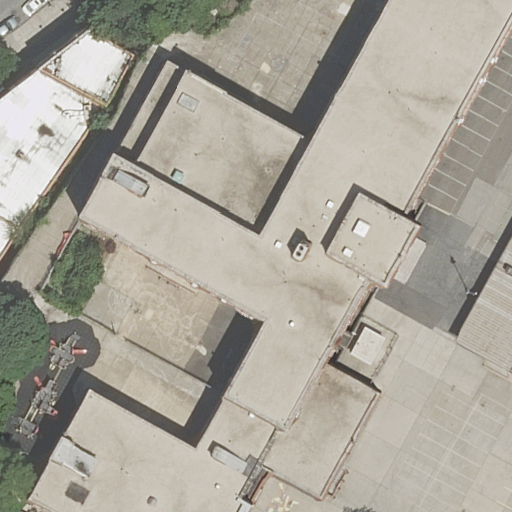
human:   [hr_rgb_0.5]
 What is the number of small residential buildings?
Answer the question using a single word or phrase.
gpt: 0

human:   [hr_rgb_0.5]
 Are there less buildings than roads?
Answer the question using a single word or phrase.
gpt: no

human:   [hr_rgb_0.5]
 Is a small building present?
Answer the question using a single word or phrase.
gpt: no

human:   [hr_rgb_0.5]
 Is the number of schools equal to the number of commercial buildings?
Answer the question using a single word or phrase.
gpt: no

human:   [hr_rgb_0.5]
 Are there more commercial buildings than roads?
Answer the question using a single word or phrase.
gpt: no

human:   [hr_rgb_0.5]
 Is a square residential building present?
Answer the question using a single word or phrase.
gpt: no

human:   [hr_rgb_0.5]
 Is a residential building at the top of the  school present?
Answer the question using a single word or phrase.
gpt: yes

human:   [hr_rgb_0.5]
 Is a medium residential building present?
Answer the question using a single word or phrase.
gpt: yes

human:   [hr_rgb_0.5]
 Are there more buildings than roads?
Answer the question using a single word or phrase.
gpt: yes

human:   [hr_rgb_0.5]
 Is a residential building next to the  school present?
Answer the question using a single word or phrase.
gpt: yes

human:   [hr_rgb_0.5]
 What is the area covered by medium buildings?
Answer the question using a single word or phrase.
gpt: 632m2

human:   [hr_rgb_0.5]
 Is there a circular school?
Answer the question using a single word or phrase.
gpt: no

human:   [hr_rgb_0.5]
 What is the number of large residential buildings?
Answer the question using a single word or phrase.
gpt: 1

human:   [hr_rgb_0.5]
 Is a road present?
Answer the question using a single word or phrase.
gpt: no

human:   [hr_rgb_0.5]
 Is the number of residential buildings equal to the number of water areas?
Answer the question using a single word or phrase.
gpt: no

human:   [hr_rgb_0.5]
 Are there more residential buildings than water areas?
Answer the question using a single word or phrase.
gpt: yes

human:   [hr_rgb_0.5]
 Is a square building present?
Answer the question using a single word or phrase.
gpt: no

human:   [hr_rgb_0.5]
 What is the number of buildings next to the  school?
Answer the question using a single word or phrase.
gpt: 4

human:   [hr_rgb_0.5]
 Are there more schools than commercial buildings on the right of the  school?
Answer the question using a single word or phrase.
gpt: yes

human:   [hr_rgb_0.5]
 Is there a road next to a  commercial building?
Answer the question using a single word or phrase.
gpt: no

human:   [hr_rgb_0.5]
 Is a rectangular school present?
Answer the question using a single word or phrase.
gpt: yes

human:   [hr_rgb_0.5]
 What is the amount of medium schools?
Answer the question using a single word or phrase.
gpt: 1

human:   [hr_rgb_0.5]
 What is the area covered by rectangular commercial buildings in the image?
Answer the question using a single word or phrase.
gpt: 0m2

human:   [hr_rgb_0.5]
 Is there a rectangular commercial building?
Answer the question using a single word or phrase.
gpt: no

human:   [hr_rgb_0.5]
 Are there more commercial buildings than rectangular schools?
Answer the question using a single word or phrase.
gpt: no

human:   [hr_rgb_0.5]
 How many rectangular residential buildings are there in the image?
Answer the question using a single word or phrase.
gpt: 4

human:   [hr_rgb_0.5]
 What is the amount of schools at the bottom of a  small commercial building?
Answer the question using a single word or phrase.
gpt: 0

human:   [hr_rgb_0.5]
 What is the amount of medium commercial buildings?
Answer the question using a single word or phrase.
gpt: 0

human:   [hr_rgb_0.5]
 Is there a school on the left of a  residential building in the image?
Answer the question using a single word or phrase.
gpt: yes

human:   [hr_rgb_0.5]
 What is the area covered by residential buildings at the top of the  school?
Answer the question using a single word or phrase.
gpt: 1065m2

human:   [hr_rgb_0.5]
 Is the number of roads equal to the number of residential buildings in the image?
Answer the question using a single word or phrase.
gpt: no

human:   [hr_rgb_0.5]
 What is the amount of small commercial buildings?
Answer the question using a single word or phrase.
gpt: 0

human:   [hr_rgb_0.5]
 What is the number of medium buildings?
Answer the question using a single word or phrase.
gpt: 3

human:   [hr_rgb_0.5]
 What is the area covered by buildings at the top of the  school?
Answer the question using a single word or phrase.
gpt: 1065m2

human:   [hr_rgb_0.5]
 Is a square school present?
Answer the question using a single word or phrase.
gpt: no

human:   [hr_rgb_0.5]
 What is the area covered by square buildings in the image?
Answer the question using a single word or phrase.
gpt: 0m2